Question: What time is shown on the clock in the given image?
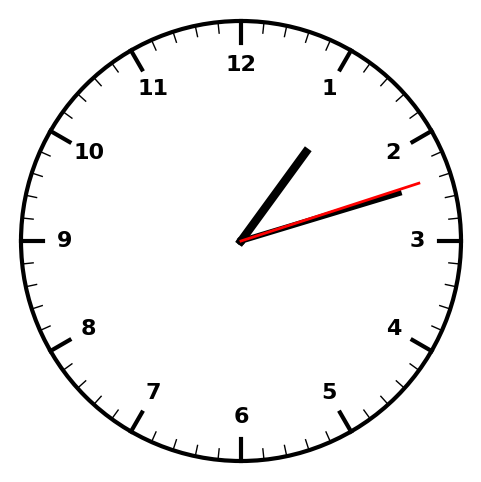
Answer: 01:12:12